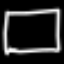
Label: square